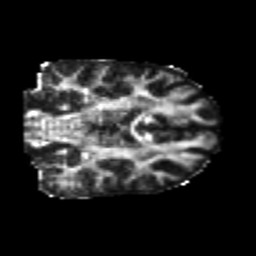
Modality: FA
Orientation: coronal
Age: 22
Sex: female
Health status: healthy
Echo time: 0.074 s